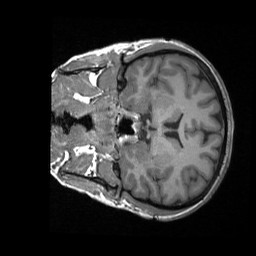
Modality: T1w
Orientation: coronal
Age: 36
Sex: female
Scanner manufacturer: siemens
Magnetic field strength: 3 T
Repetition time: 1.9 s
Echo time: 0.00226 s